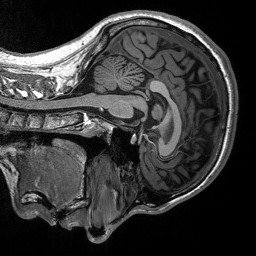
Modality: T1w
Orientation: sagittal
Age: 25
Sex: male
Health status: healthy
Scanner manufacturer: siemens
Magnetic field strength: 3 T
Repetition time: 2.53 s
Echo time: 0.00219 s